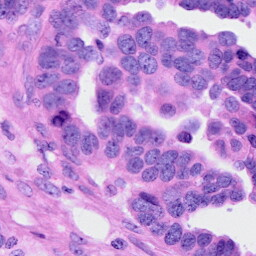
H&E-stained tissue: Ovarian